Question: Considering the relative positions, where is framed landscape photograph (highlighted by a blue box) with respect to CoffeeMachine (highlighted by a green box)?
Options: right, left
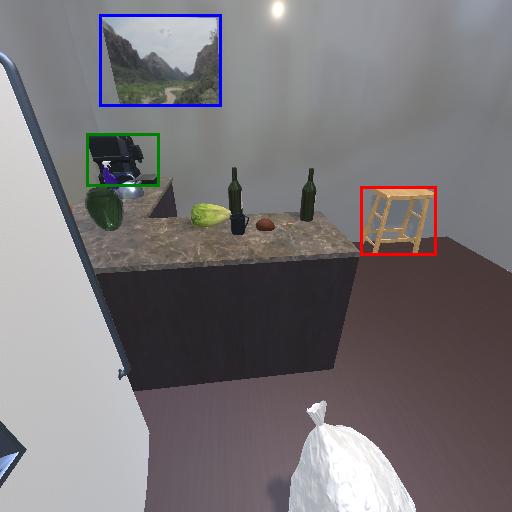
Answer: right